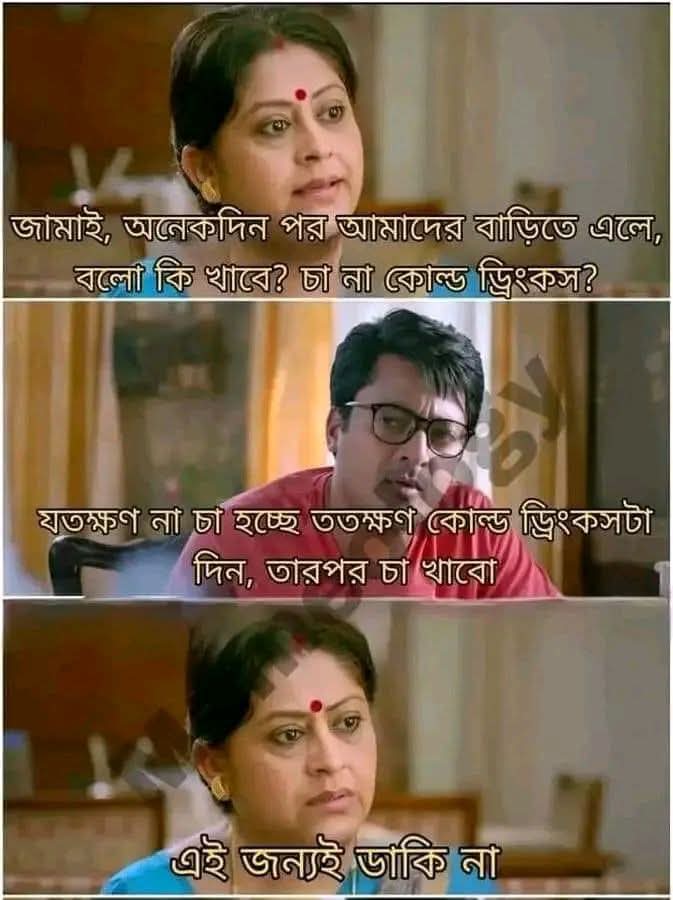
Text: জামাই, অনেকদিন পর আমাদের বাড়িতে এলে, বলো কি খাবে? চা না কোল্ড ড্রিংকস?
যতক্ষণ না চা হচ্ছে ততক্ষণ কোল্ড ড্রিংকসটা দিন, তারপর চা খাবো
এই জন্যই ডাকি না
Label: Hate
Hate category: Personal Offence
Targeted group: Individual